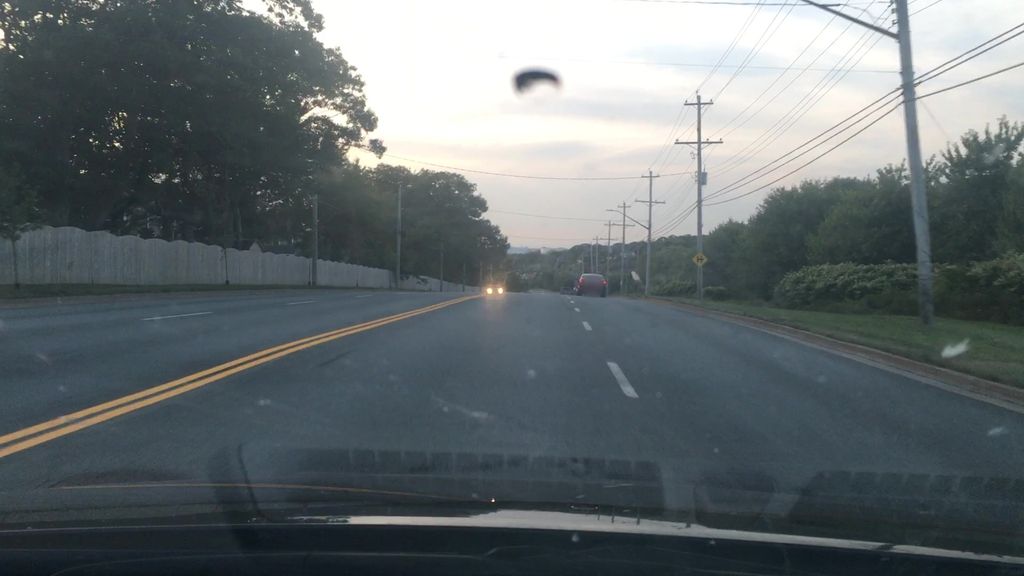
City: halifax